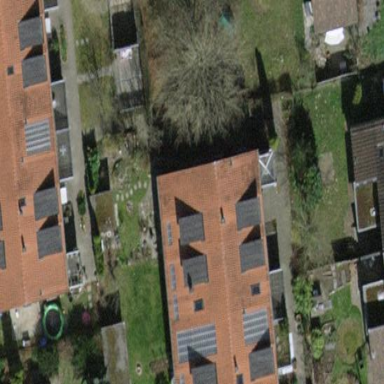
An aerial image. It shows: Building with tile roof.